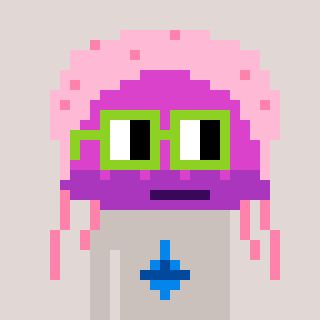
a pixel art character with square light green glasses, a jellyfish-shaped head and a foggrey-colored body on a warm background